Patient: sex M, age 58
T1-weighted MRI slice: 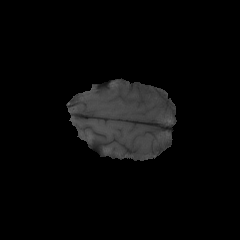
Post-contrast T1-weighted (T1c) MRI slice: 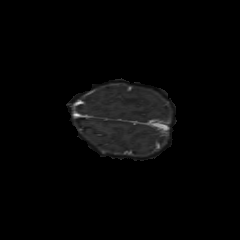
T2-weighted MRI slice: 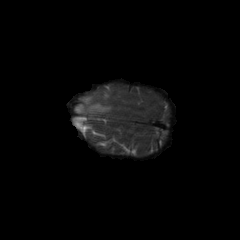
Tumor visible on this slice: yes
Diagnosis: Astrocytoma, IDH-mutant
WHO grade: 4